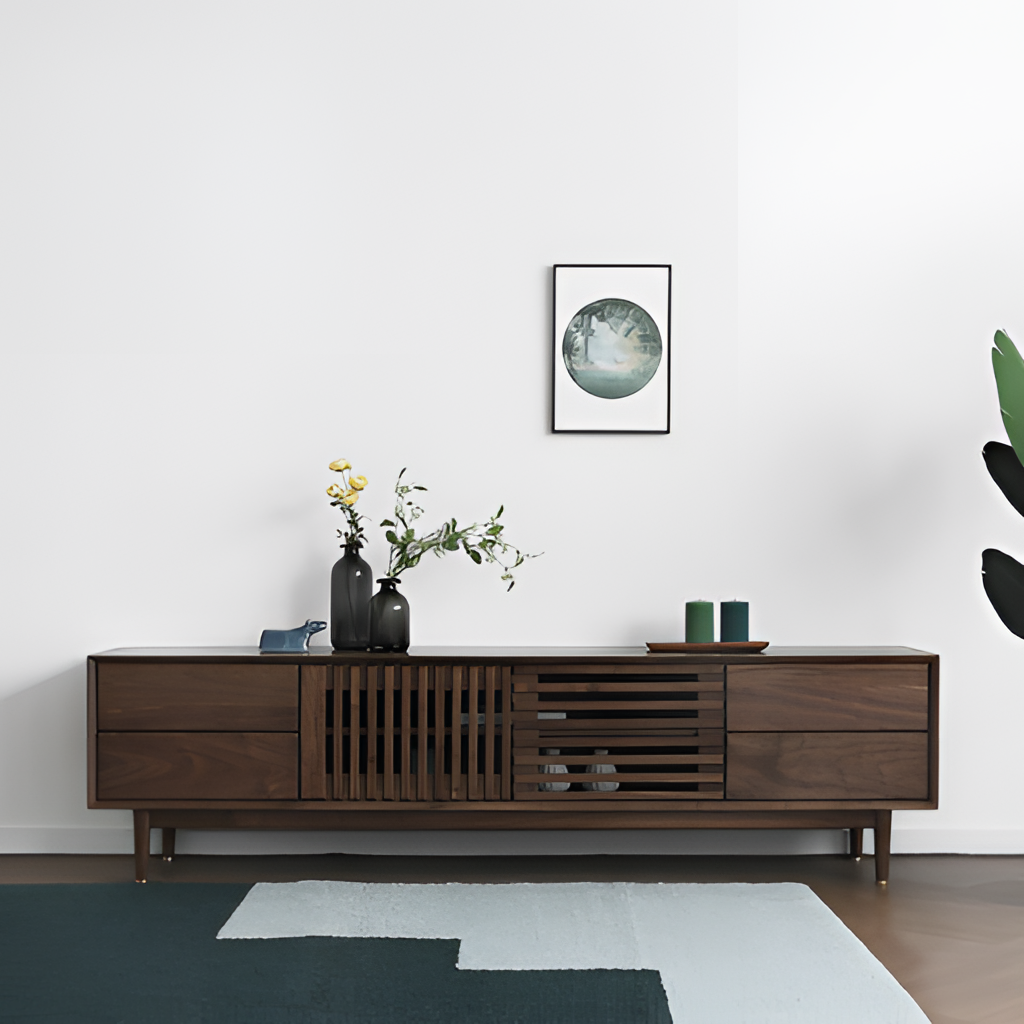
living room, brown wood sideboard, paint wallpaper, with solid pattern, brown wood flooring, with plank pattern, modern